Field crop: tomato
Growth stage: 2
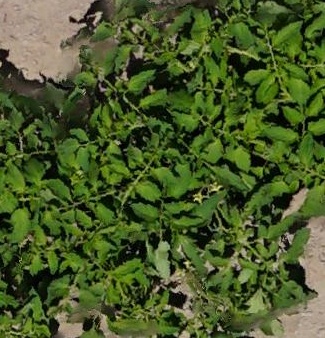
Species: tomato